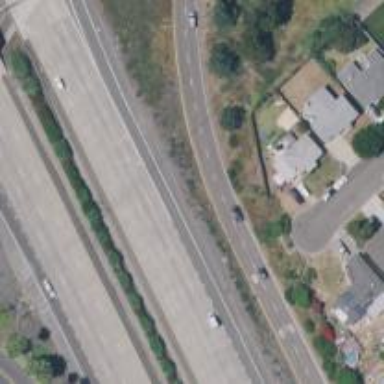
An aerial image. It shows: Primary link highway.